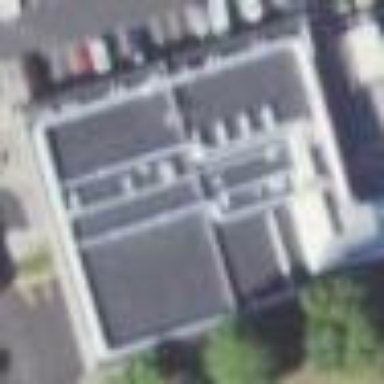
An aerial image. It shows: University building.